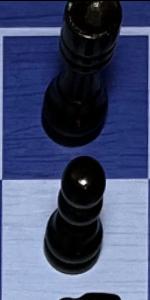
Label: Pawn_Black